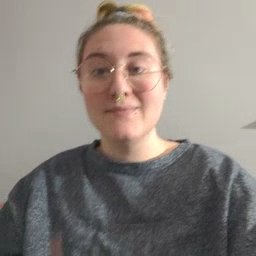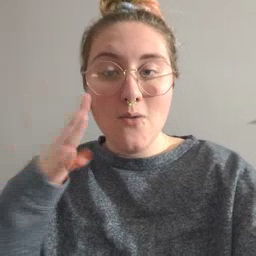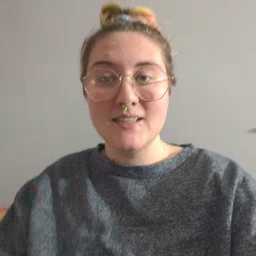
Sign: noisy